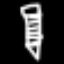
Label: pencil